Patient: sex F, age 46
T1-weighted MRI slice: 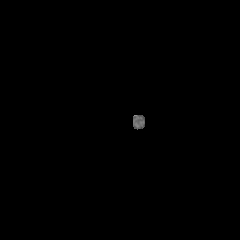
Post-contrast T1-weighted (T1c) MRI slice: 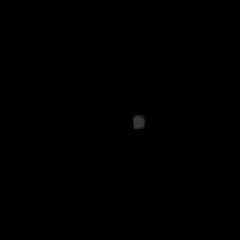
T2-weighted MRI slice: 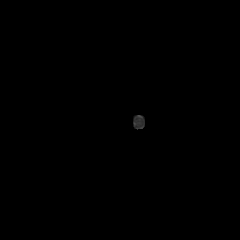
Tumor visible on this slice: no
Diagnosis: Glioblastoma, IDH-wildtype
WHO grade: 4